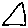
Label: triangle